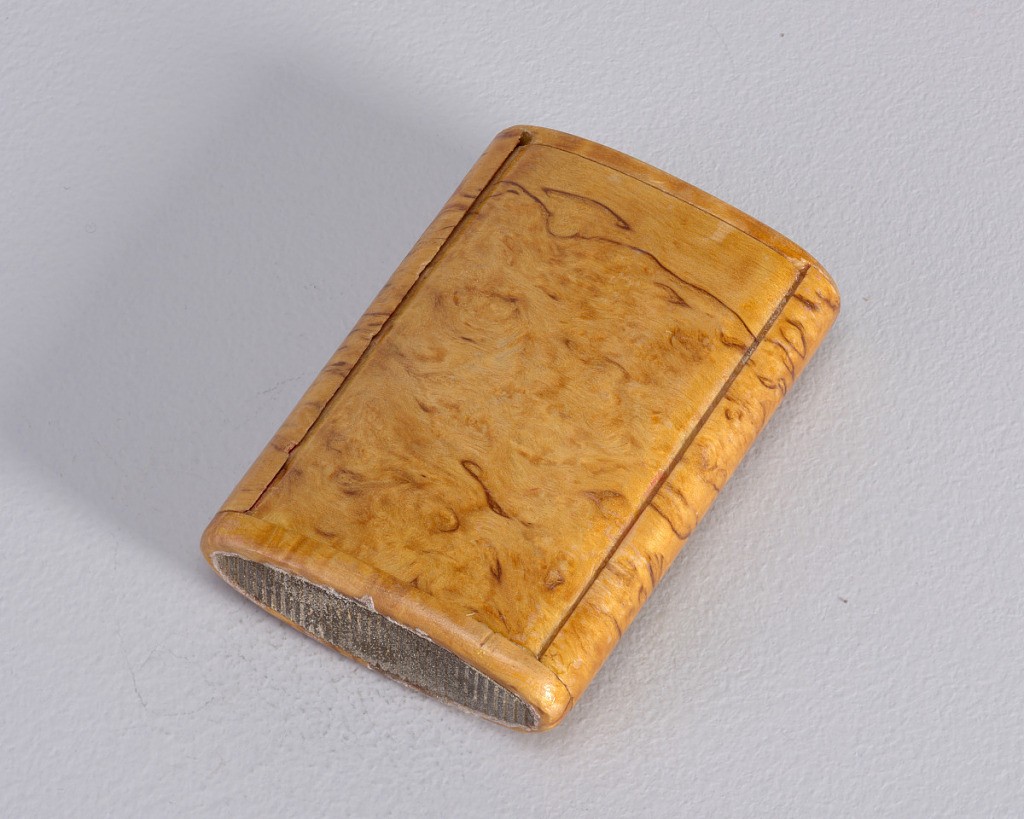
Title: Burl Wood
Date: late 19th century
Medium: Wood
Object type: Matchsafe
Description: Oblong, eliptical in shape, entire box composed of Burl Wood, 2 sleeves slip together, one sleeve, with striker at bottom, pulls out of other to reveal match compartment inside.